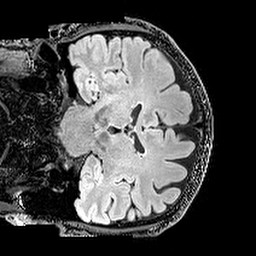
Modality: T2w
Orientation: coronal
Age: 48
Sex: male
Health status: healthy
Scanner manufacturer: siemens
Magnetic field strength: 3 T
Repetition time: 5 s
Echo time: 0.396 s